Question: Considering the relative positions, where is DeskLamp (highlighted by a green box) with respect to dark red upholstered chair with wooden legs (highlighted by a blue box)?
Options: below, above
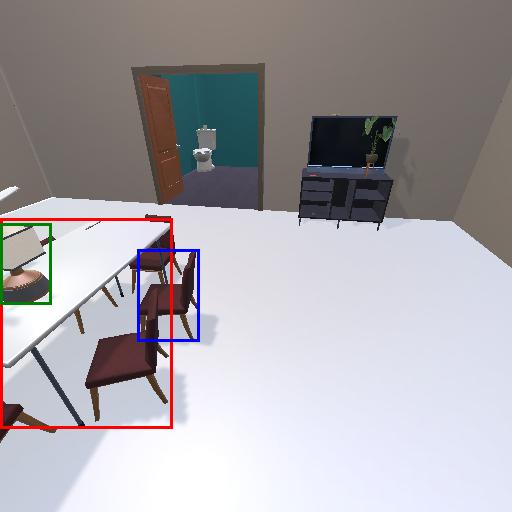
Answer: below